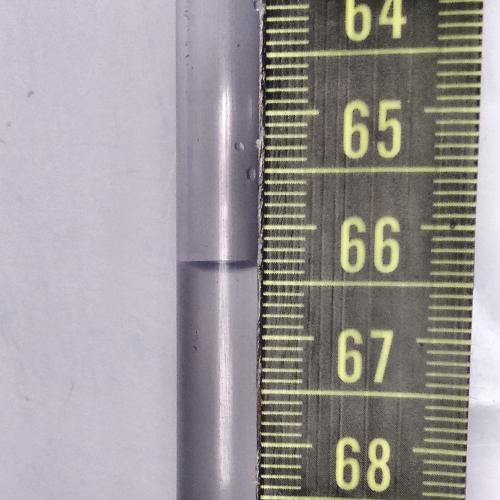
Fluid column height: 66.4 cm